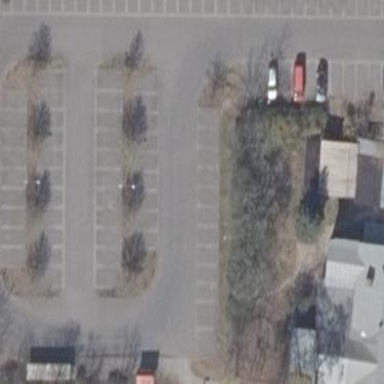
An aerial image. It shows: Parking area with park and ride facility.